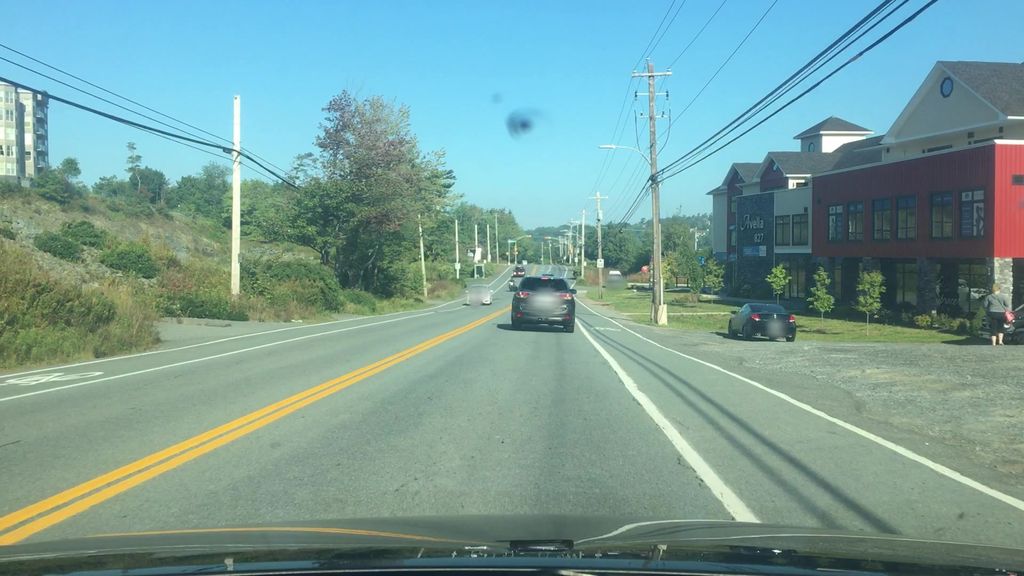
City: halifax